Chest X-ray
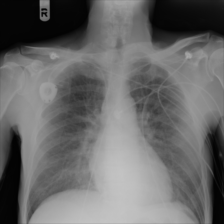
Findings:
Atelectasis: negative
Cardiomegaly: negative
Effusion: positive
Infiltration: negative
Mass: negative
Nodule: negative
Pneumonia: negative
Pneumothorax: negative
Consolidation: negative
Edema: positive
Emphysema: negative
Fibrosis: negative
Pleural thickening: negative
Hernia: negative